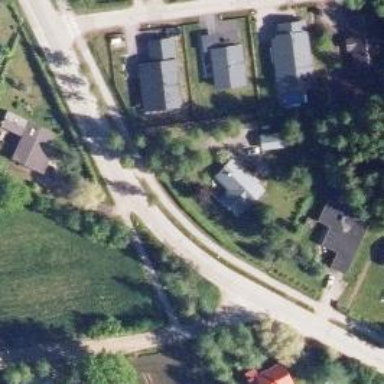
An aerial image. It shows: Cycleway.